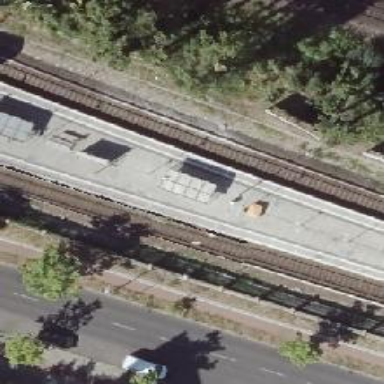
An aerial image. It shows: Light rail electrified railway.